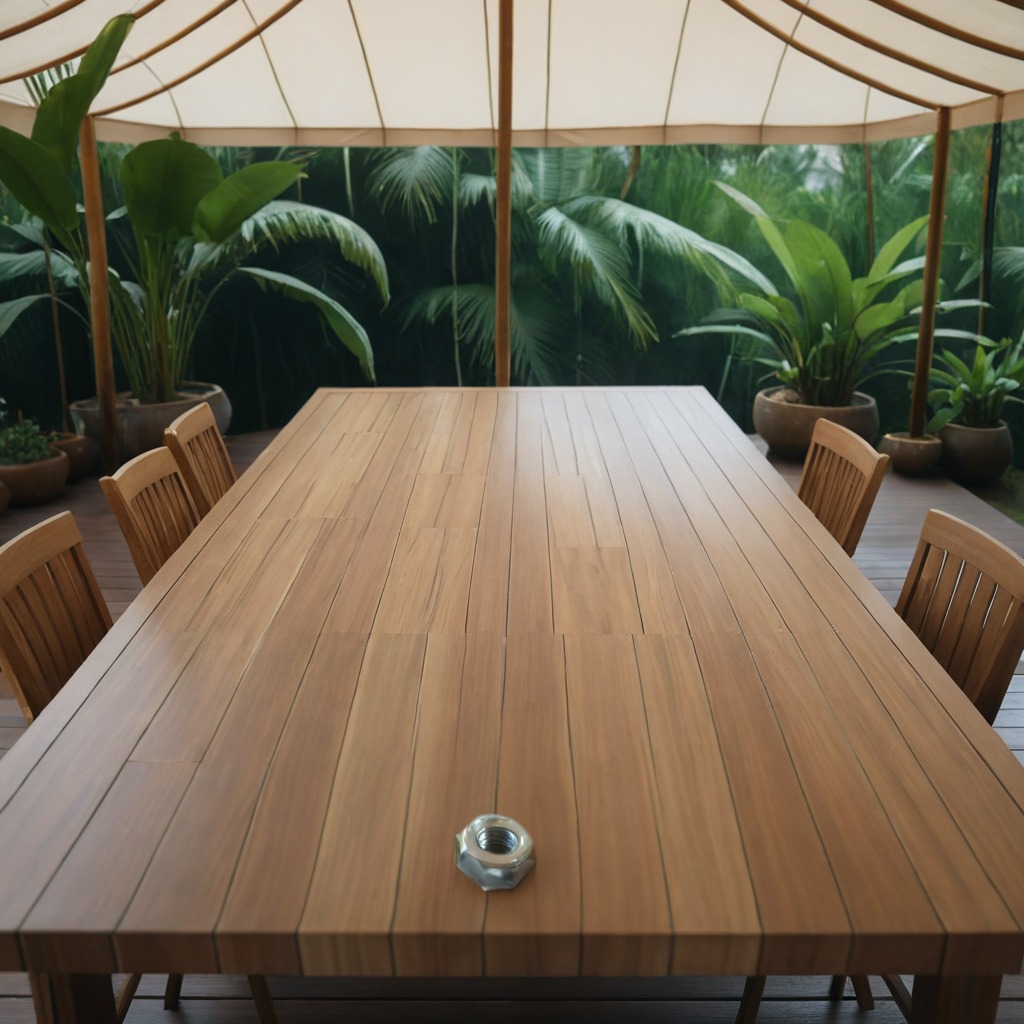
A metal nut is lying on a wooden table inside a jungle field workshop tent.